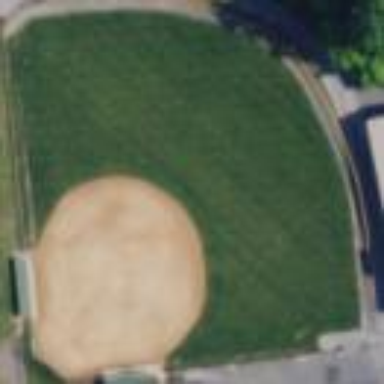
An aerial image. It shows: Softball pitch for leisure land activities.